Field crop: maize
Growth stage: 2
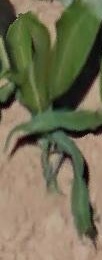
Species: maize